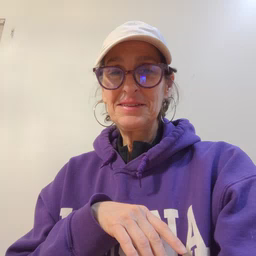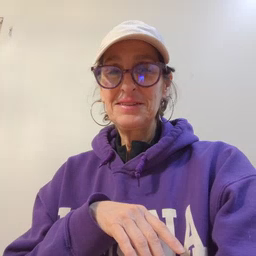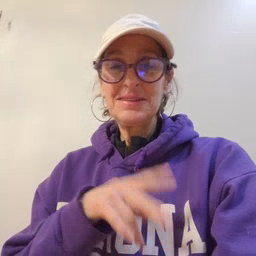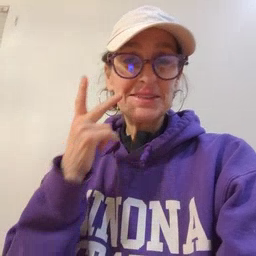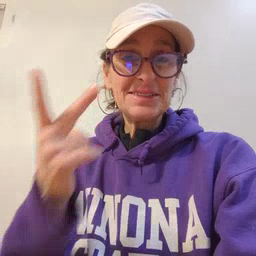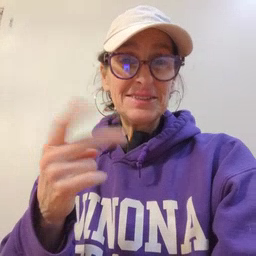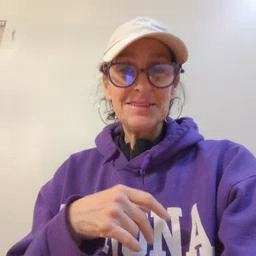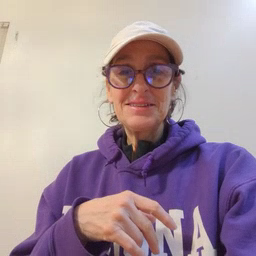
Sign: see